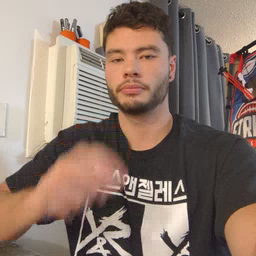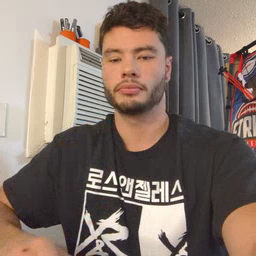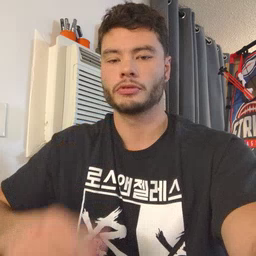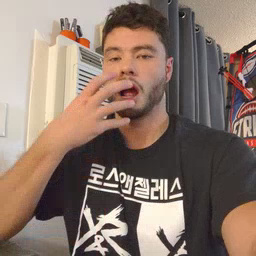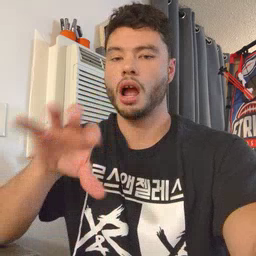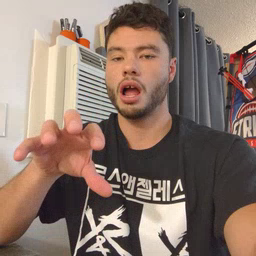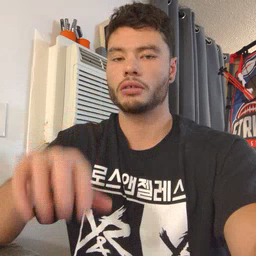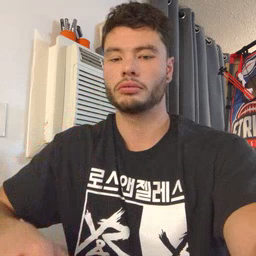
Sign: hot